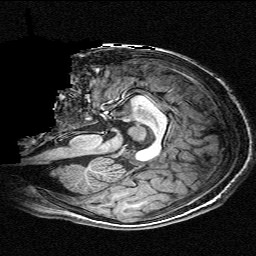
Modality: T1w
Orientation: sagittal
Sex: male
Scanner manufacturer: siemens
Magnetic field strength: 3 T
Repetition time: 2.3 s
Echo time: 0.00336 s